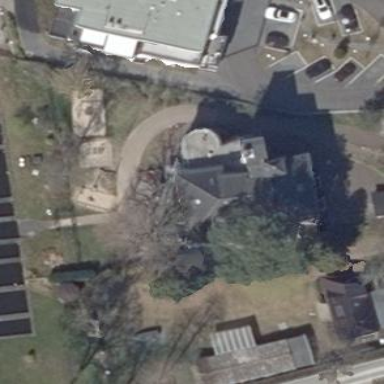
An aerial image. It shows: Apartment building with hipped roof.